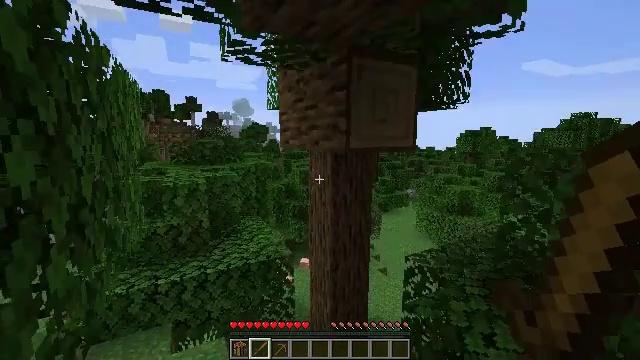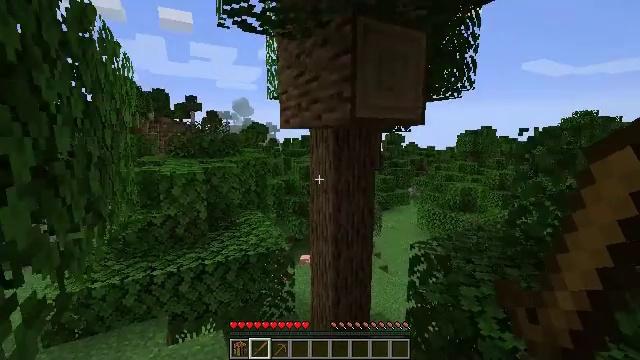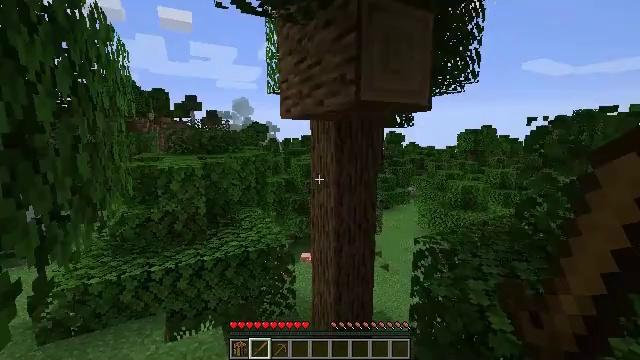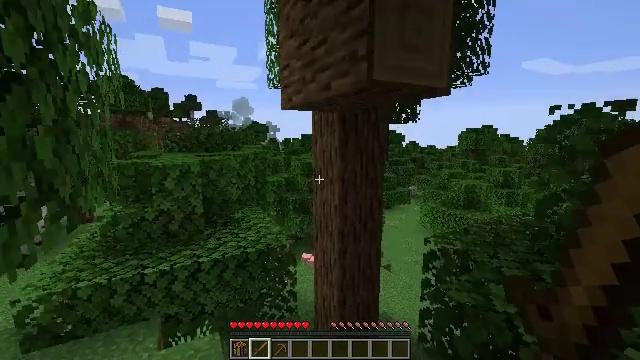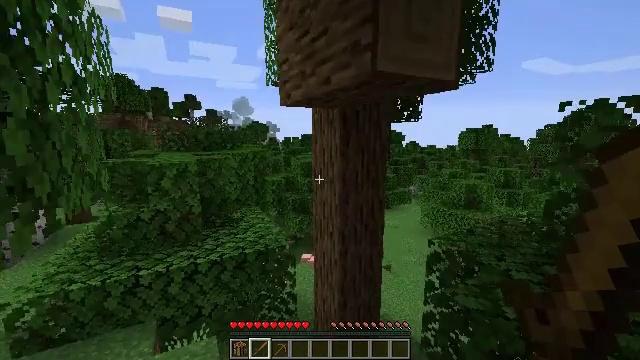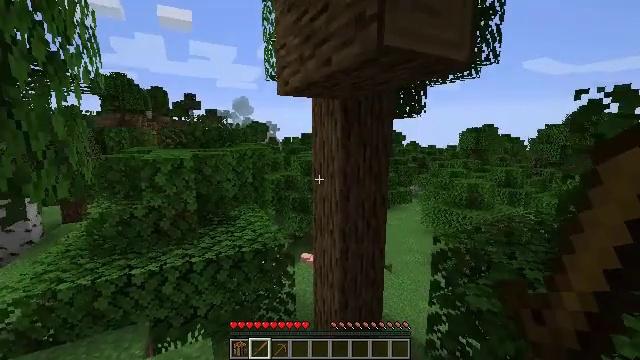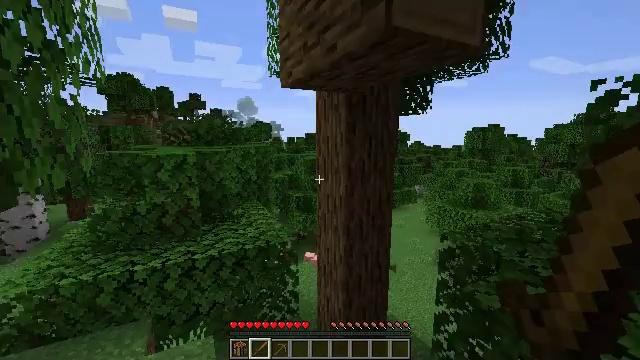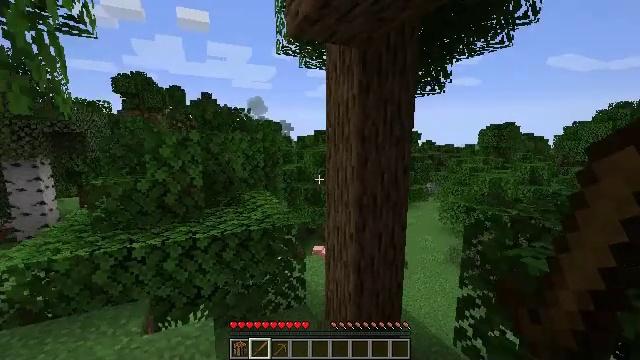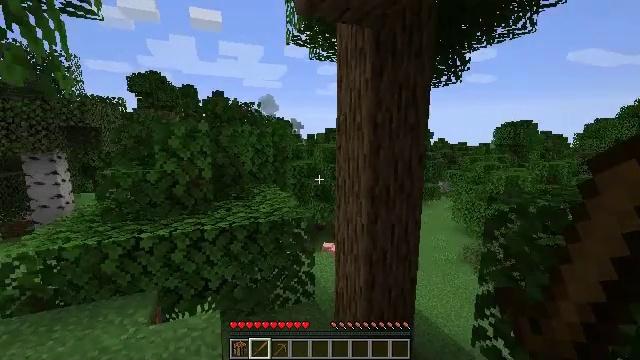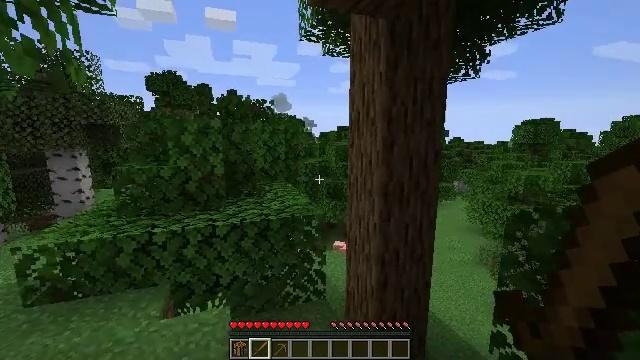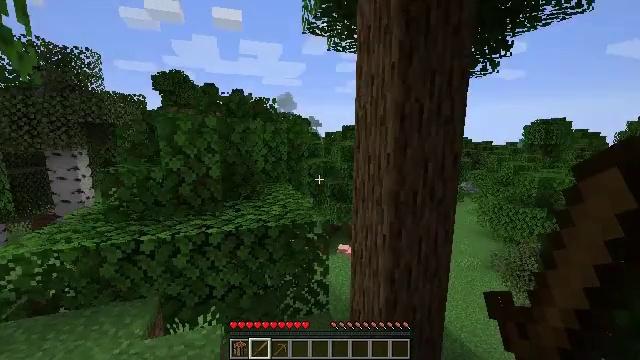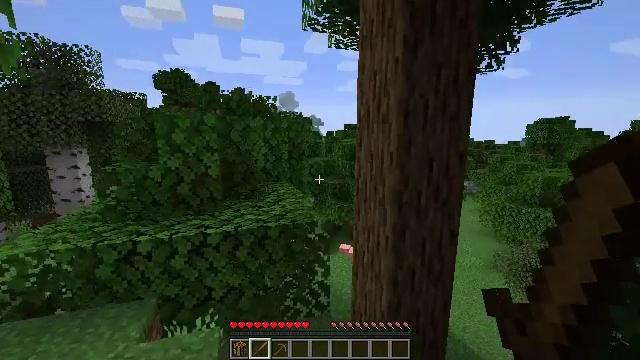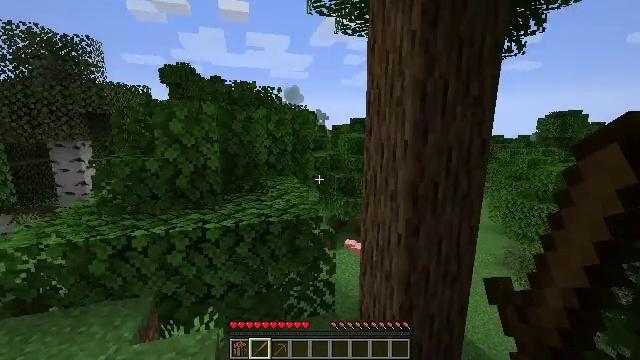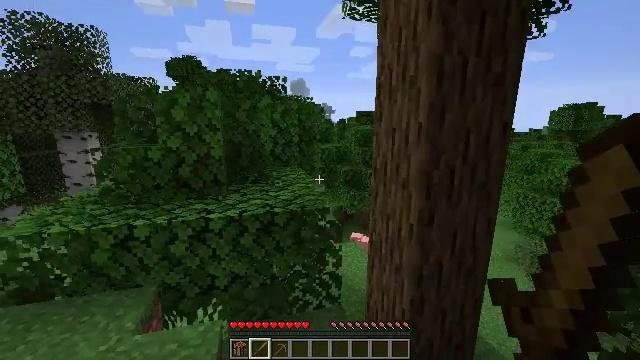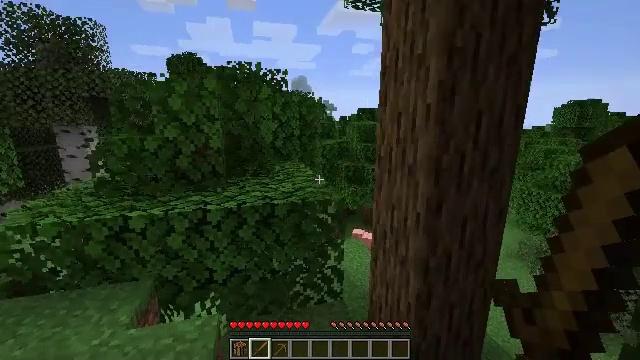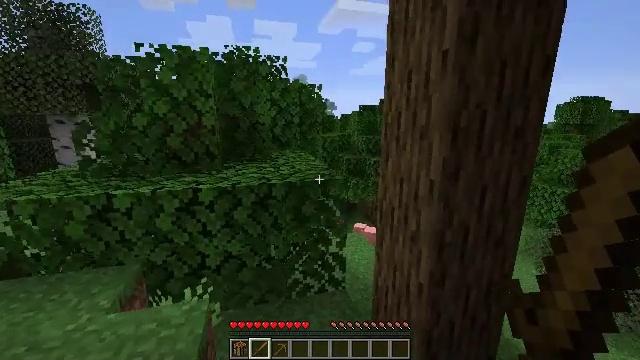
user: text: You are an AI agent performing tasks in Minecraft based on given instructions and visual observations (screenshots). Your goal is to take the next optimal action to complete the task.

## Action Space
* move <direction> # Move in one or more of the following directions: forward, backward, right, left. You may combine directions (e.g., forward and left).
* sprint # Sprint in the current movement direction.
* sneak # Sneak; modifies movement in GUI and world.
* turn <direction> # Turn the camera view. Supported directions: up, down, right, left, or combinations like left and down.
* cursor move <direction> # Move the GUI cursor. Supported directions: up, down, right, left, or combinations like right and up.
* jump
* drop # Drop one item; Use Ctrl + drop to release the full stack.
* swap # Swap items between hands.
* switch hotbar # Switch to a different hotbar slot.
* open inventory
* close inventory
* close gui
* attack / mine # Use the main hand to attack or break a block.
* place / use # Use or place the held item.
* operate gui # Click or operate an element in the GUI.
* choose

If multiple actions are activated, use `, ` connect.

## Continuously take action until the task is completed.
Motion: motion action
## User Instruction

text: Gather oak leaves by attacking.
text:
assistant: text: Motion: move forward
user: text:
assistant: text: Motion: move forward
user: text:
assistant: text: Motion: move forward
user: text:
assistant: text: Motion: move forward
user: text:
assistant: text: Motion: move forward
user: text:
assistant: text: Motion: move forward
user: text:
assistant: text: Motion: move forward, turn left
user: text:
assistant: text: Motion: move forward, turn left
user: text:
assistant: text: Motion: move forward, turn left
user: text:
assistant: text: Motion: move forward, turn left
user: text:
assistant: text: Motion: move forward
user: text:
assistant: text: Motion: move forward, turn left and down
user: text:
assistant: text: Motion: move forward, turn left and down
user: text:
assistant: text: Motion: move forward
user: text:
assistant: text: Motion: move forward
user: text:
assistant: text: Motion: move forward
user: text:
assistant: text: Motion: move forward, turn right
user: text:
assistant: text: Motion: move forward, turn right
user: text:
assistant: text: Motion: turn right
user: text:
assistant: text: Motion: turn right
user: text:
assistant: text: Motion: turn right
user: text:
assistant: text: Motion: turn right
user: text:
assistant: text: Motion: turn right
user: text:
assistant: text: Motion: no_op
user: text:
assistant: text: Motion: no_op
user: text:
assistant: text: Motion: no_op
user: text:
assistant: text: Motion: turn right
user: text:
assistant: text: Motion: turn right
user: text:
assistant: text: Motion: turn right
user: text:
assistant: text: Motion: turn right